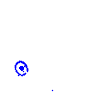
Particle: pion